Question: I have made a list view containing two childs. Now i am trying to append a series of children to each of these two childs.
I am using following procedure.
'''
super.onCreate(savedInstanceState);
setContentView(R.layout.report_main_layout);
CharSequence[] dummyChar = {"a","b"};
listView = (ListView) findViewById(R.id.UIMainAccountListView);
adapter = new CustomArrayAdapterOfMainList(this, dummyChar);
listView.setAdapter(adapter);
'''
In the custom adapter i am using following code.
'''
if (position == 0)
{
viewHolder.listView = (ListView) view.findViewById(R.id.UIReportTrialBalanceListView);
adapter = new CustomArrayAdapterForChildList(context, debitAccounts,sumDebit);
viewHolder.listView.setAdapter(adapter);
}
else
{
viewHolder.listView = (ListView) view.findViewById(R.id.UIReportTrialBalanceListView);
adapter = new CustomArrayAdapterForChildList(context, creditAccounts, sumCredit);
viewHolder.listView.setAdapter(adapter);
}
'''
All i am getting is like this, I want to extend it so that all of the accounts show, List view should 'wrap content' but it is not wrapping content

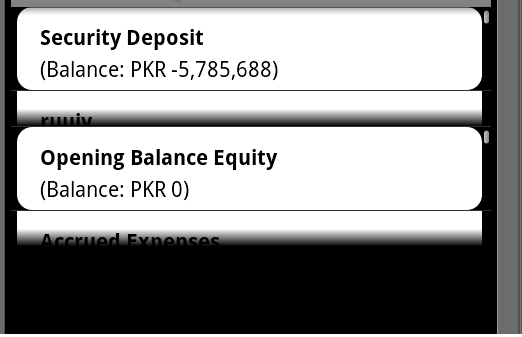
Answer: This will stack two listviews and force them to take up half of their parent each.
'''
<LinearLayout
android:layout_width="fill_parent"
android:layout_height="fill_parent"
android:orientation="vertical"
android:weightSum="2">
<ListView
android:id="@+id/list1"
android:layout_width="fill_parent"
android:layout_height="fill_parent"
android:layout_weight="1"/>
<ListView
android:id="@+id/list2"
android:layout_width="fill_parent"
android:layout_height="fill_parent"
android:layout_weight="1"/>
</LinearLayout>
'''
You can remove the cache color by setting 'android:cacheColorHint="@android:color/transparent"' for each listview